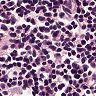
Metastatic tissue present: no